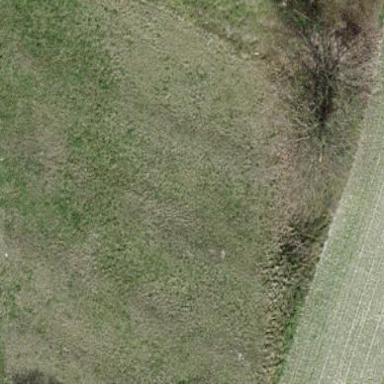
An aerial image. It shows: Beautiful meadow.